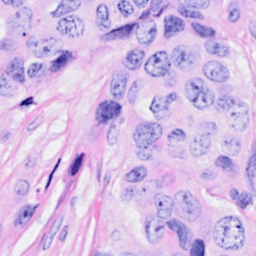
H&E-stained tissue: Breast